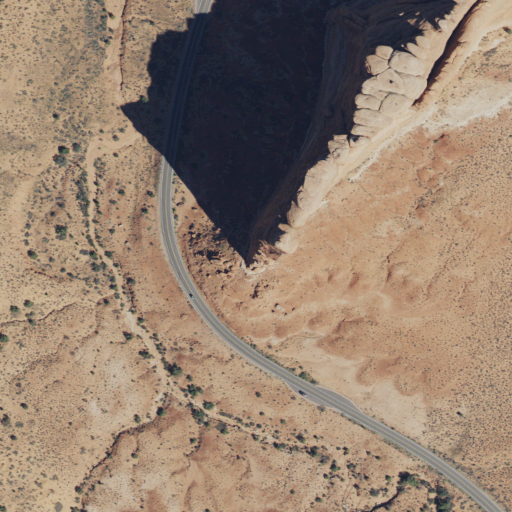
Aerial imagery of mountain in Utah named Tower of Babel containing shrub, open development, evergreen forest, low intensity development, medium intensity development, open water, and high intensity development